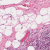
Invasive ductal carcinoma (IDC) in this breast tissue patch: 0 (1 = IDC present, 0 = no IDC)